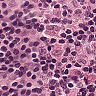
Metastatic tissue present: no